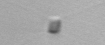
Label: Chaetoceros_tenuissimus